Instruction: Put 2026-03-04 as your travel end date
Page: home
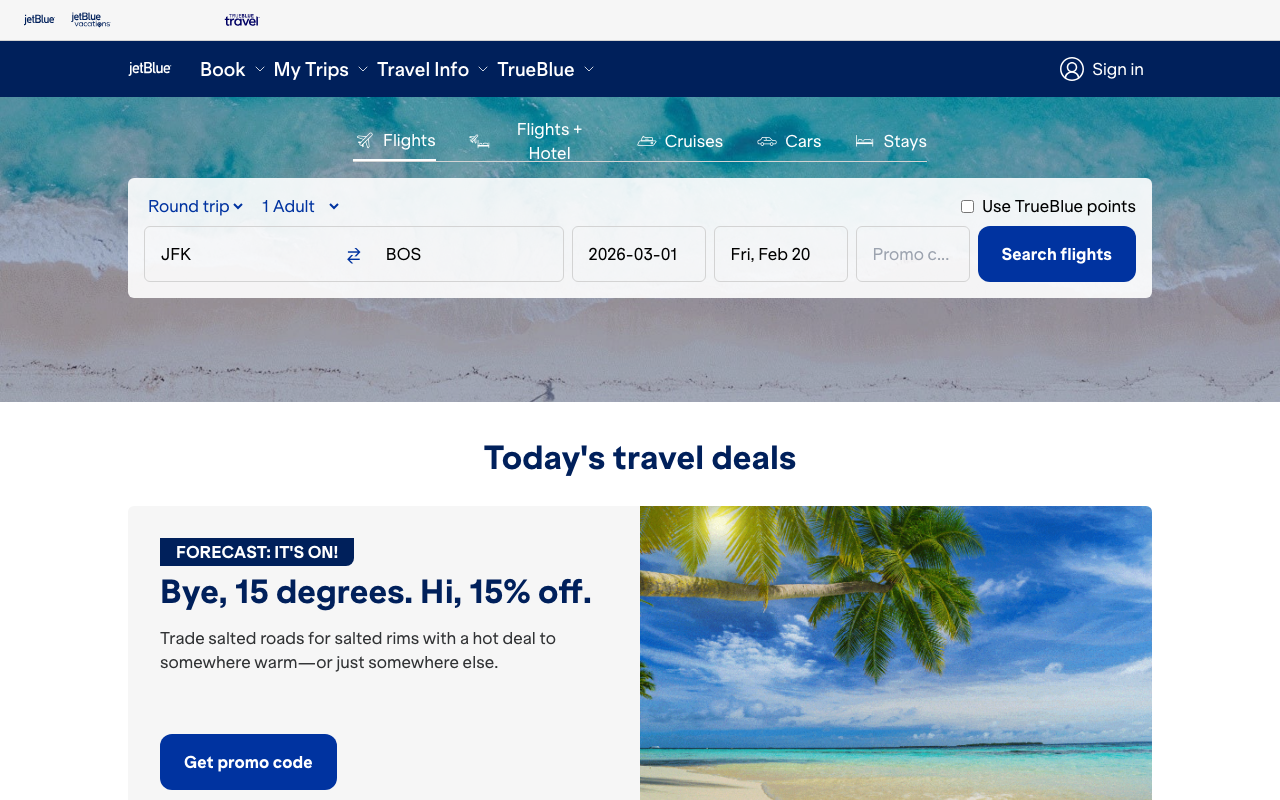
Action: type